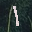
Label: 1